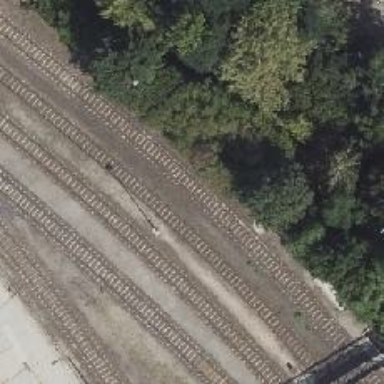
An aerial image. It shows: Railway yard in service.